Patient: sex M, age 79
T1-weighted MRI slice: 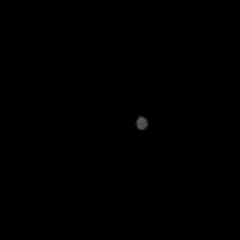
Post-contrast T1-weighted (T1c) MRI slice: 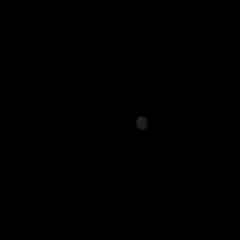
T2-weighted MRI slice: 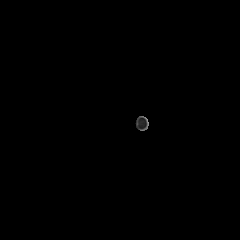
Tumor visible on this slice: no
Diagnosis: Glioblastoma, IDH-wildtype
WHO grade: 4